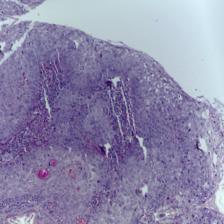
Diagnosis: OSCC